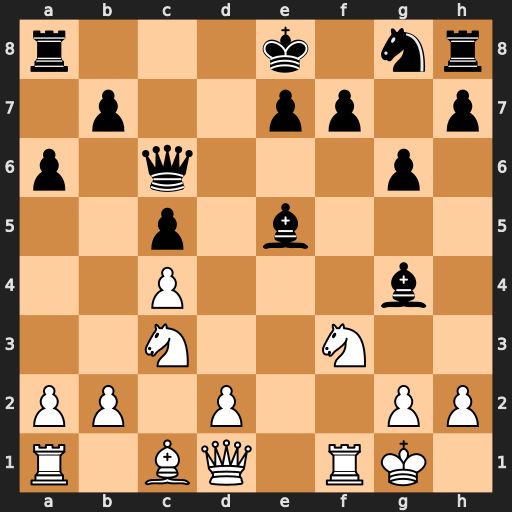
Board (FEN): r3k1nr/1p2pp1p/p1q3p1/2p1b3/2P3b1/2N2N2/PP1P2PP/R1BQ1RK1
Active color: w
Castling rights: kq
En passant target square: -
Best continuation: Nxe5 Bxd1 Nxc6